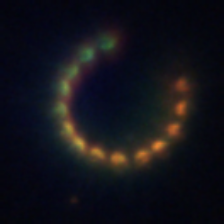
Taxon: Chaetoceros
Group: Diatoms